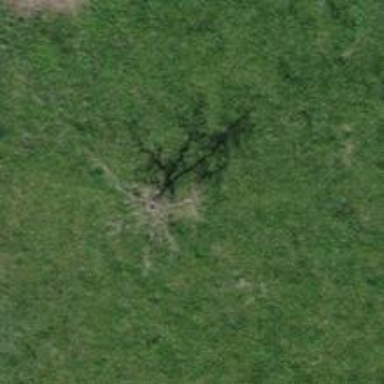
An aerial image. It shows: Single tag "natural: tree."